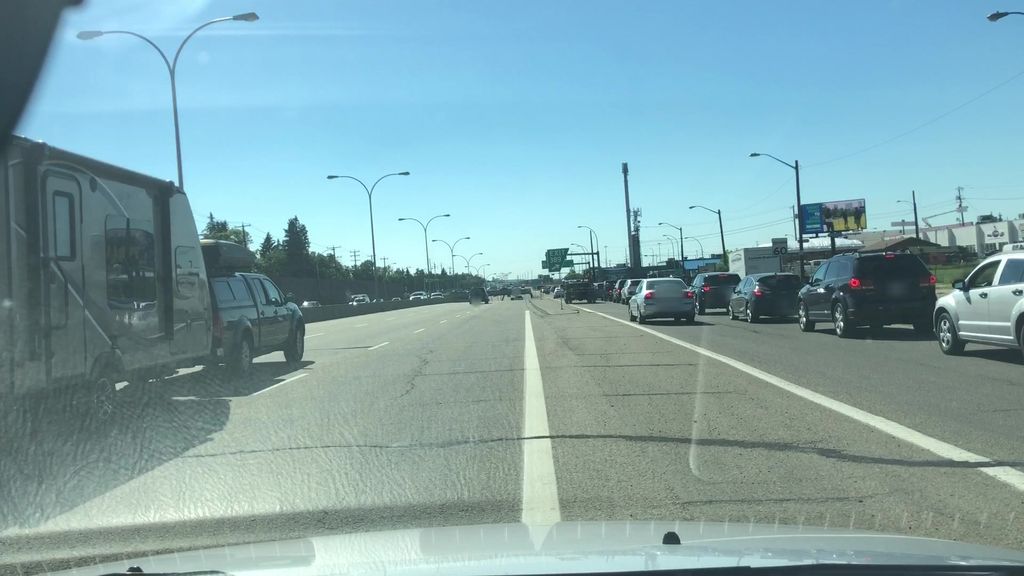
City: edmonton